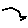
Label: bird